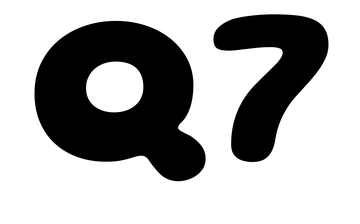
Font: Gluten_Bold